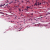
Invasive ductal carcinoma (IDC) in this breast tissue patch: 0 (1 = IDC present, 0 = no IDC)